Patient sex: M
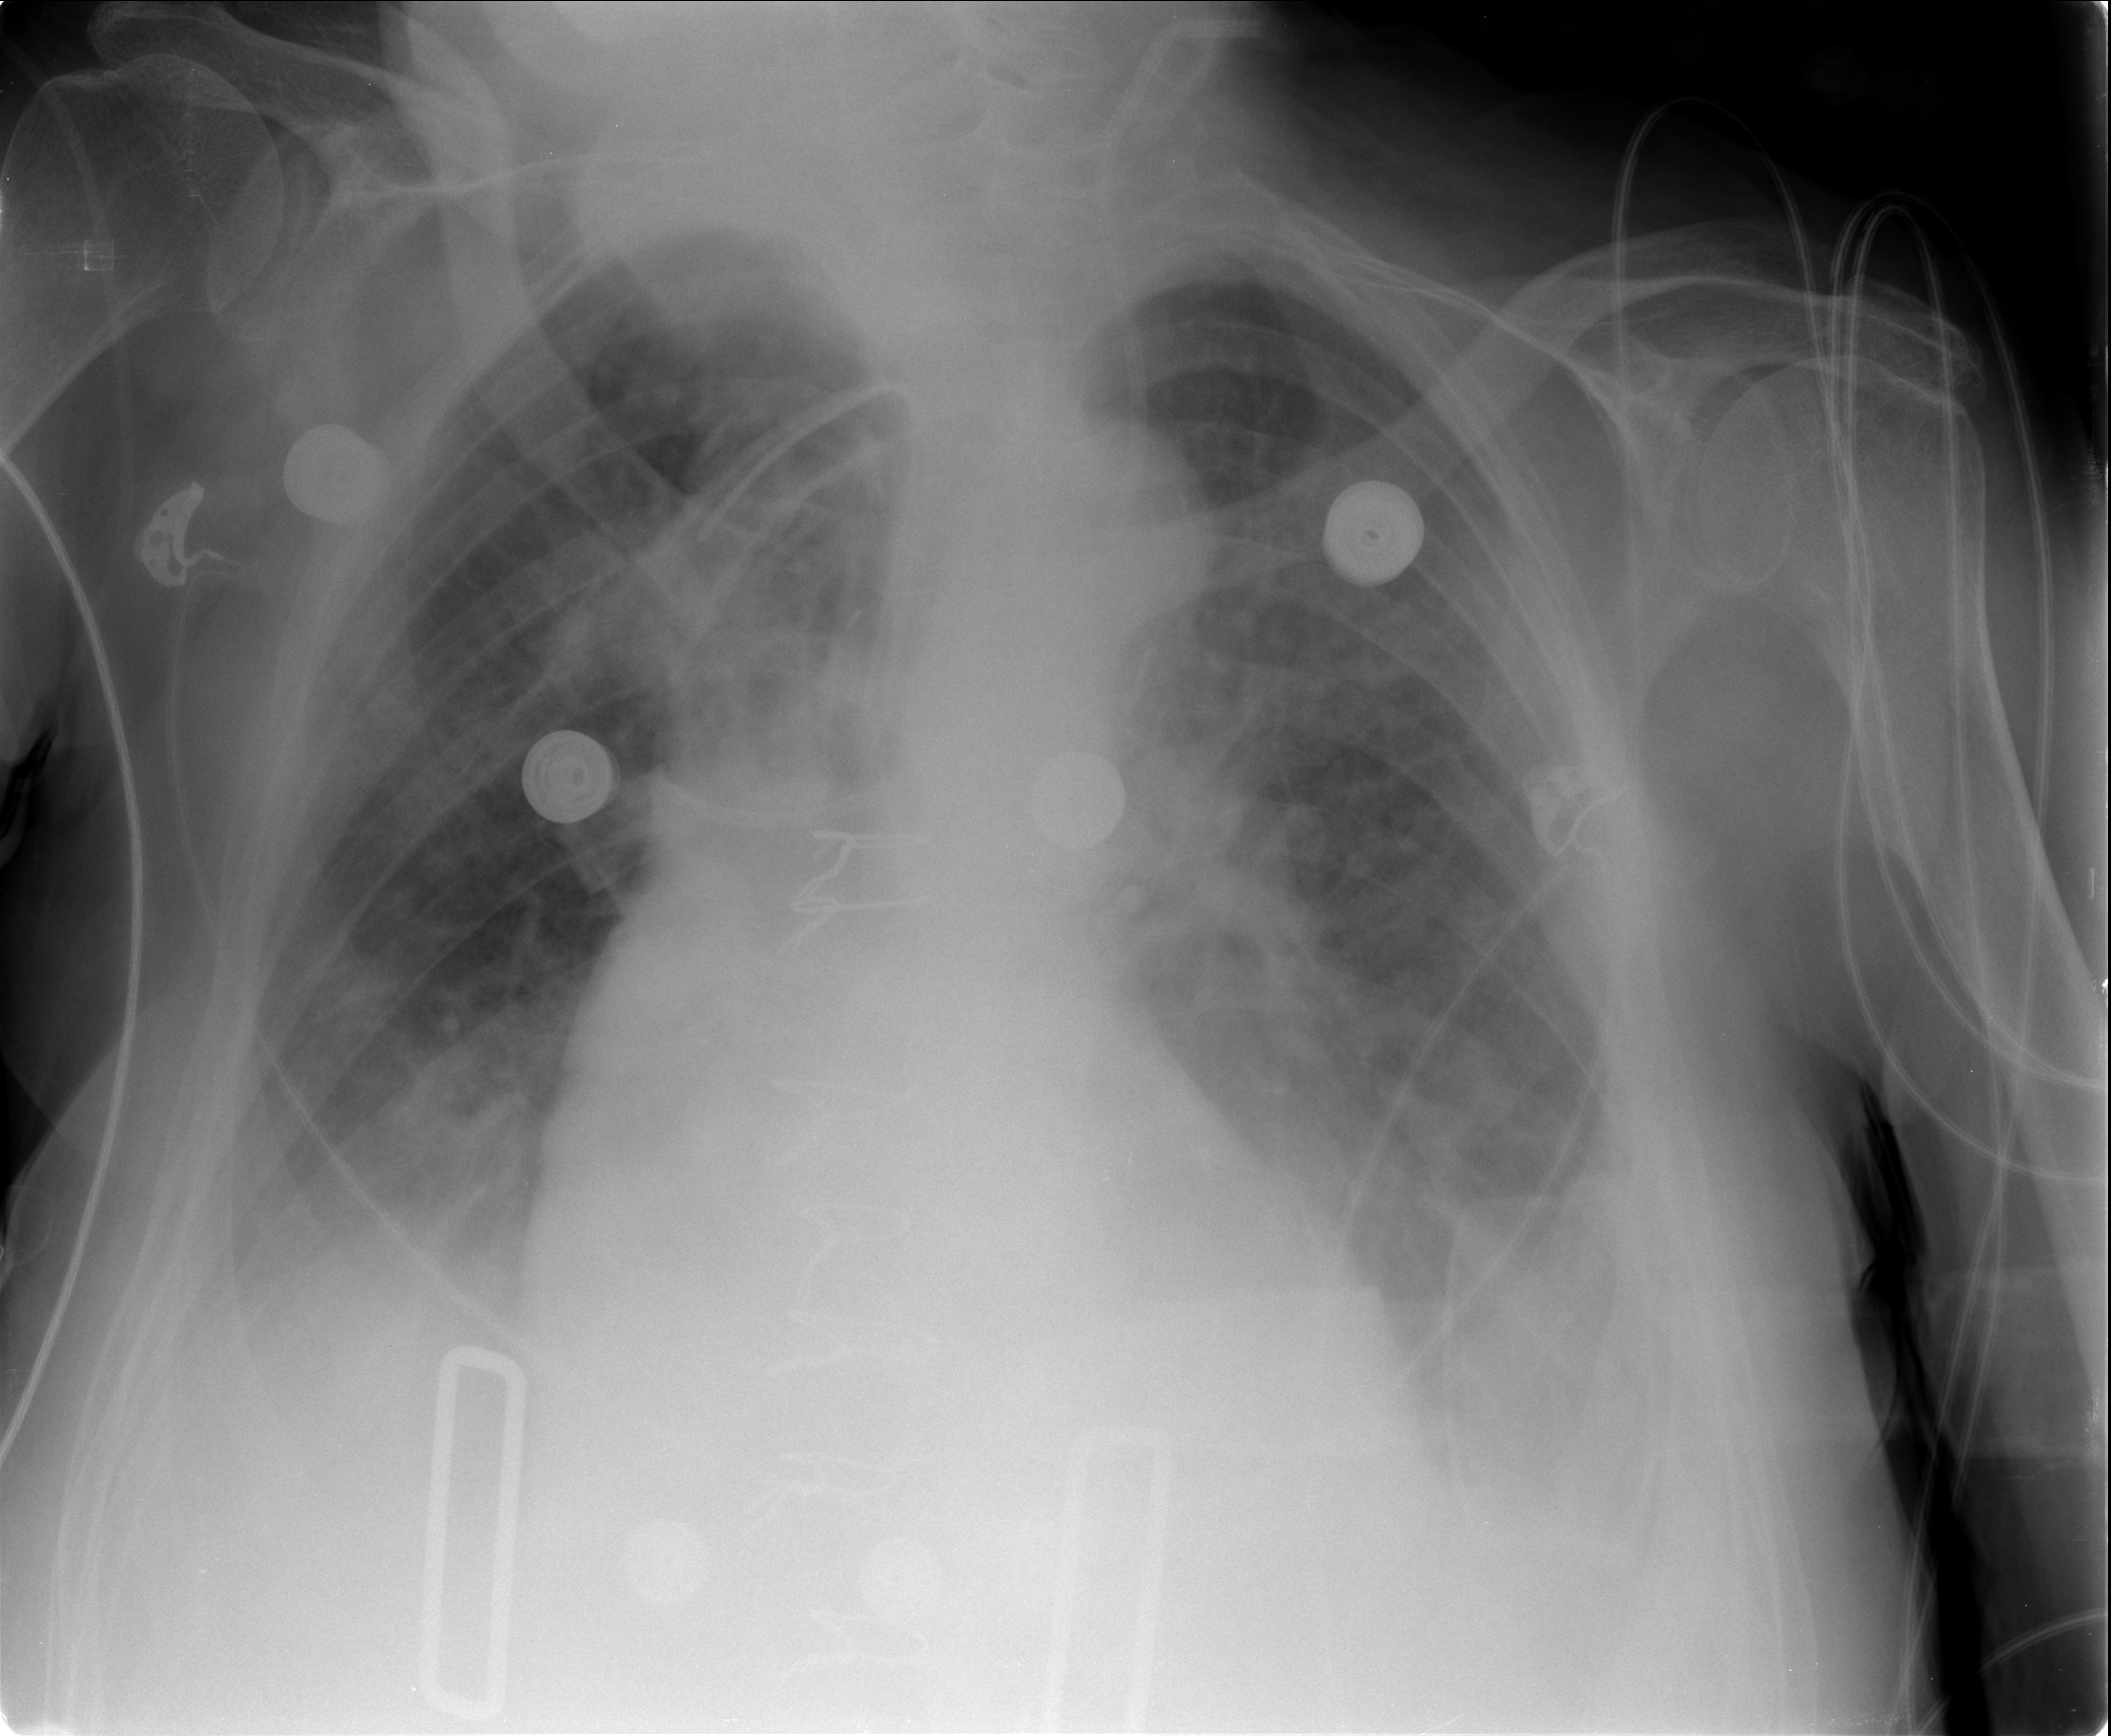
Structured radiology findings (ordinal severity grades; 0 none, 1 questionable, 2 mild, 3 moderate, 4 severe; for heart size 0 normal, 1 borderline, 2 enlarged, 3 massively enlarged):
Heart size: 2
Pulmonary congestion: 2
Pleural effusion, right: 2
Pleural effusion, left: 2
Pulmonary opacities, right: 0
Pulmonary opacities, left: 2
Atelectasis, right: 2
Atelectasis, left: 2